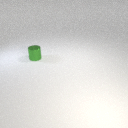
small green metal cylinder